Aerial crown-view tile of a tropical tree (Barro Colorado Island, Panama), acquired 20240918:
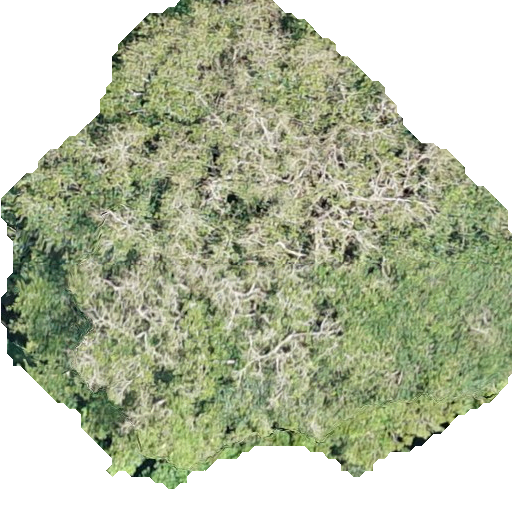
Species: Hieronyma alchorneoides
GBIF accepted scientific name: Hieronyma alchorneoides
Crown area: 283.196 m²